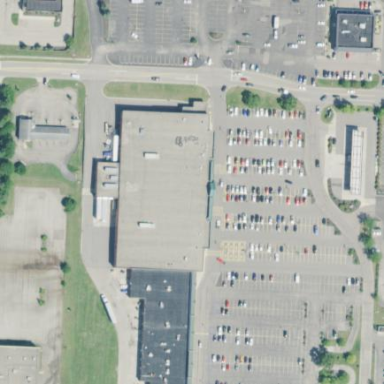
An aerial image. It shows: Retail building housing supermarket.